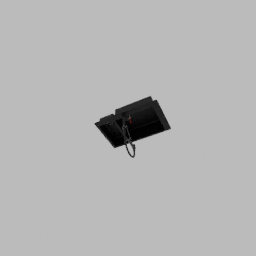
Label: appliances